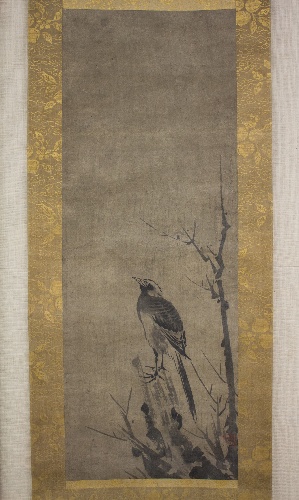
Artist: Kenkō Shōkei
Artist bio: Japanese, active ca. 1478–ca. 1523
Object type: Painted panel
Classification: Paintings
Medium: Paint on paper
Culture: Japan
Period: Muromachi period (1392–1573)
Dimensions: Image: 33 3/8 × 12 1/4 in. (84.8 × 31.1 cm)
Overall with mounting: 67 1/4 × 17 in. (170.8 × 43.2 cm)
Overall with knobs: 67 1/4 × 18 3/4 in. (170.8 × 47.6 cm)
Department: Asian Art
Credit line: Gift of Nathan V. Hammer, 1953
Accession year: 1953
Repository: Metropolitan Museum of Art, New York, NY
Tags: Birds